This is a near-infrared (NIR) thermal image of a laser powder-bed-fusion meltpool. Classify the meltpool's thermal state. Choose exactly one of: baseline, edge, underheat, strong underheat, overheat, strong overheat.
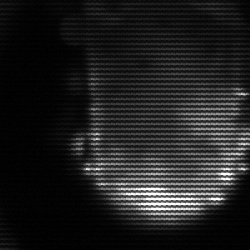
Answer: baseline